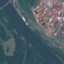
Land use / land cover class: River